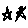
Label: star